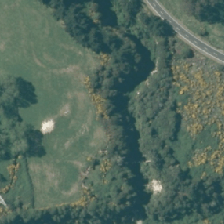
Land cover: broadleaved_indigenous_hardwood